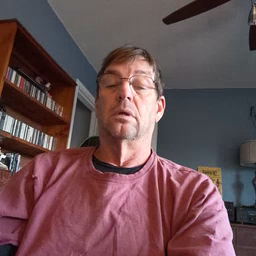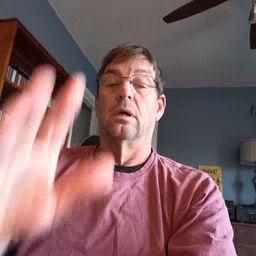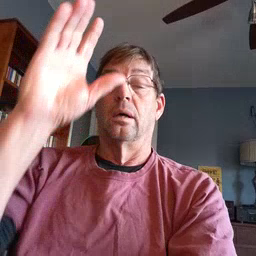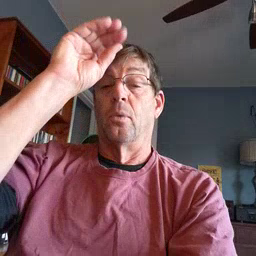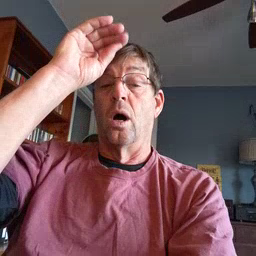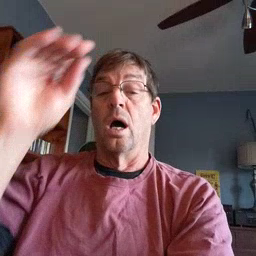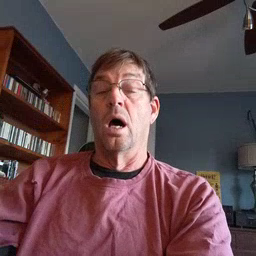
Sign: boy